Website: home-depot
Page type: review-order
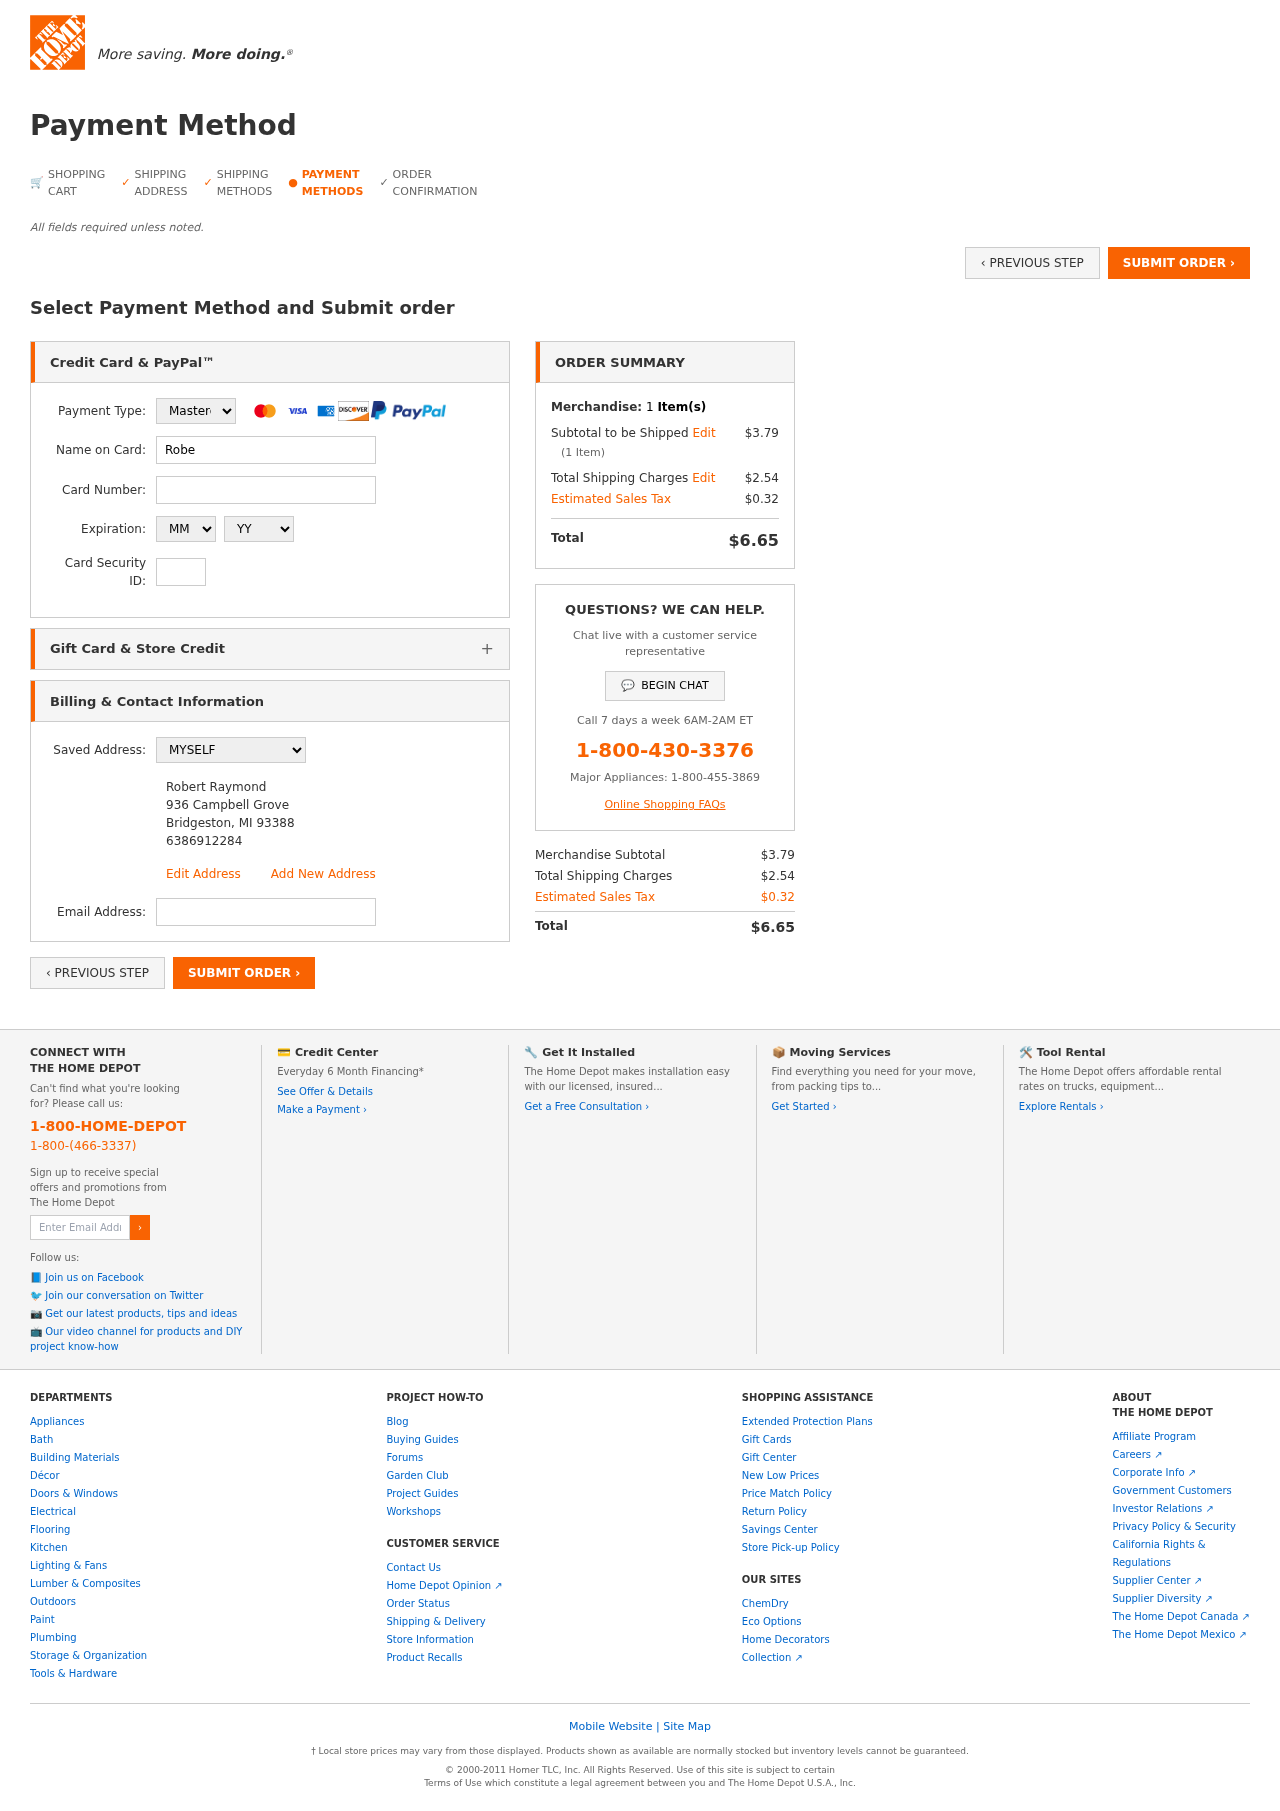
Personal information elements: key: PII_CARD_CVV
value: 619
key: PII_CARD_EXPIRY_MONTH
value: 09
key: PII_CARD_EXPIRY_YEAR
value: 26
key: PII_CARD_NUMBER
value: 2313 2919 2979 0007
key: PII_CARD_TYPE
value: Mastercard
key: PII_EMAIL
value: robertraymond@gmail.com
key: PII_FULLNAME
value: Robert Raymond
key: PII_FULLNAME2
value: Robert Raymond
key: PII_STREET
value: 936 Campbell Grove
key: PII_CITY2
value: Bridgeston
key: PII_STATE_ABBR2
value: MI
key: PII_POSTCODE
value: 93388
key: PII_POSTCODE_FULL
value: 93388
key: PII_POSTCODE_NUMERIC
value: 93388
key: PII_PHONE2
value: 6386912284
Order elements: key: ORDER_NUM_ITEMS
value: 1
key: ORDER_SUBTOTAL
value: $3.79
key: ORDER_NUM_ITEMS2
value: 1
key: ORDER_SHIPPING_COST
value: $2.54
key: ORDER_TAX
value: $0.32
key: ORDER_TOTAL
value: $6.65
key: ORDER_SUBTOTAL2
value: $3.79
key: ORDER_SHIPPING_COST2
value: $2.54
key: ORDER_TAX2
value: $0.32
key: ORDER_TOTAL2
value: $6.65